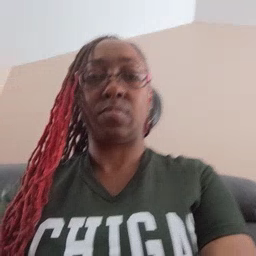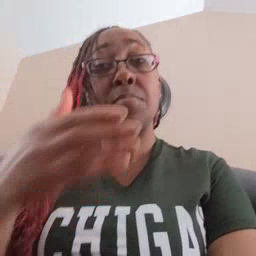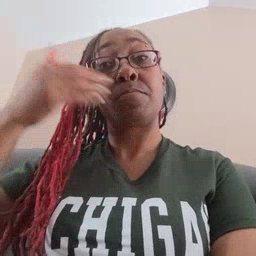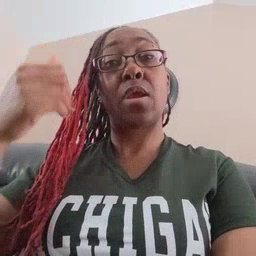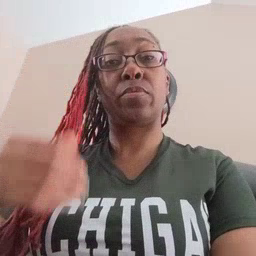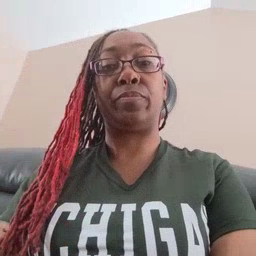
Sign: better